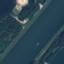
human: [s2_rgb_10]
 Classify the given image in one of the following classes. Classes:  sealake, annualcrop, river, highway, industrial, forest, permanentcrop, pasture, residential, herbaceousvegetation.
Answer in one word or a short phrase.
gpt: River